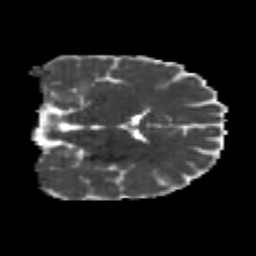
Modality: MD
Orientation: coronal
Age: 22
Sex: male
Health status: healthy
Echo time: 0.074 s